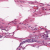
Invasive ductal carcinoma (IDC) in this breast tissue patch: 1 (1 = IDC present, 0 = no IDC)